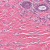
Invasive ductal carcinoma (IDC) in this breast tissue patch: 0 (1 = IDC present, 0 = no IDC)